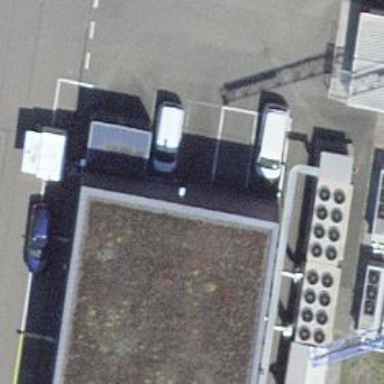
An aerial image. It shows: Charging station.